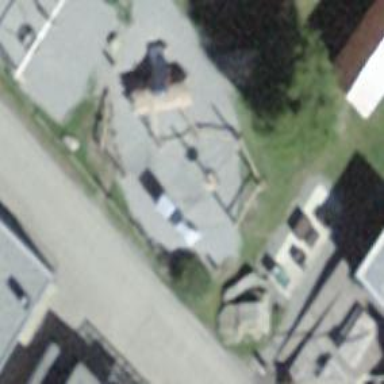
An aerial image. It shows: Playground area for leisure land.